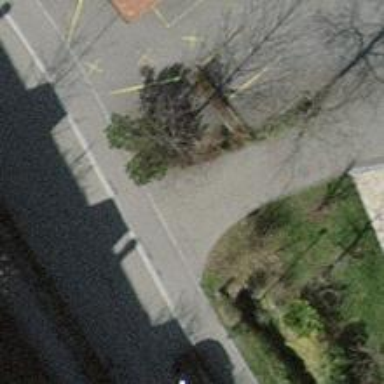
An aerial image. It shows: Bollard.